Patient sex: M
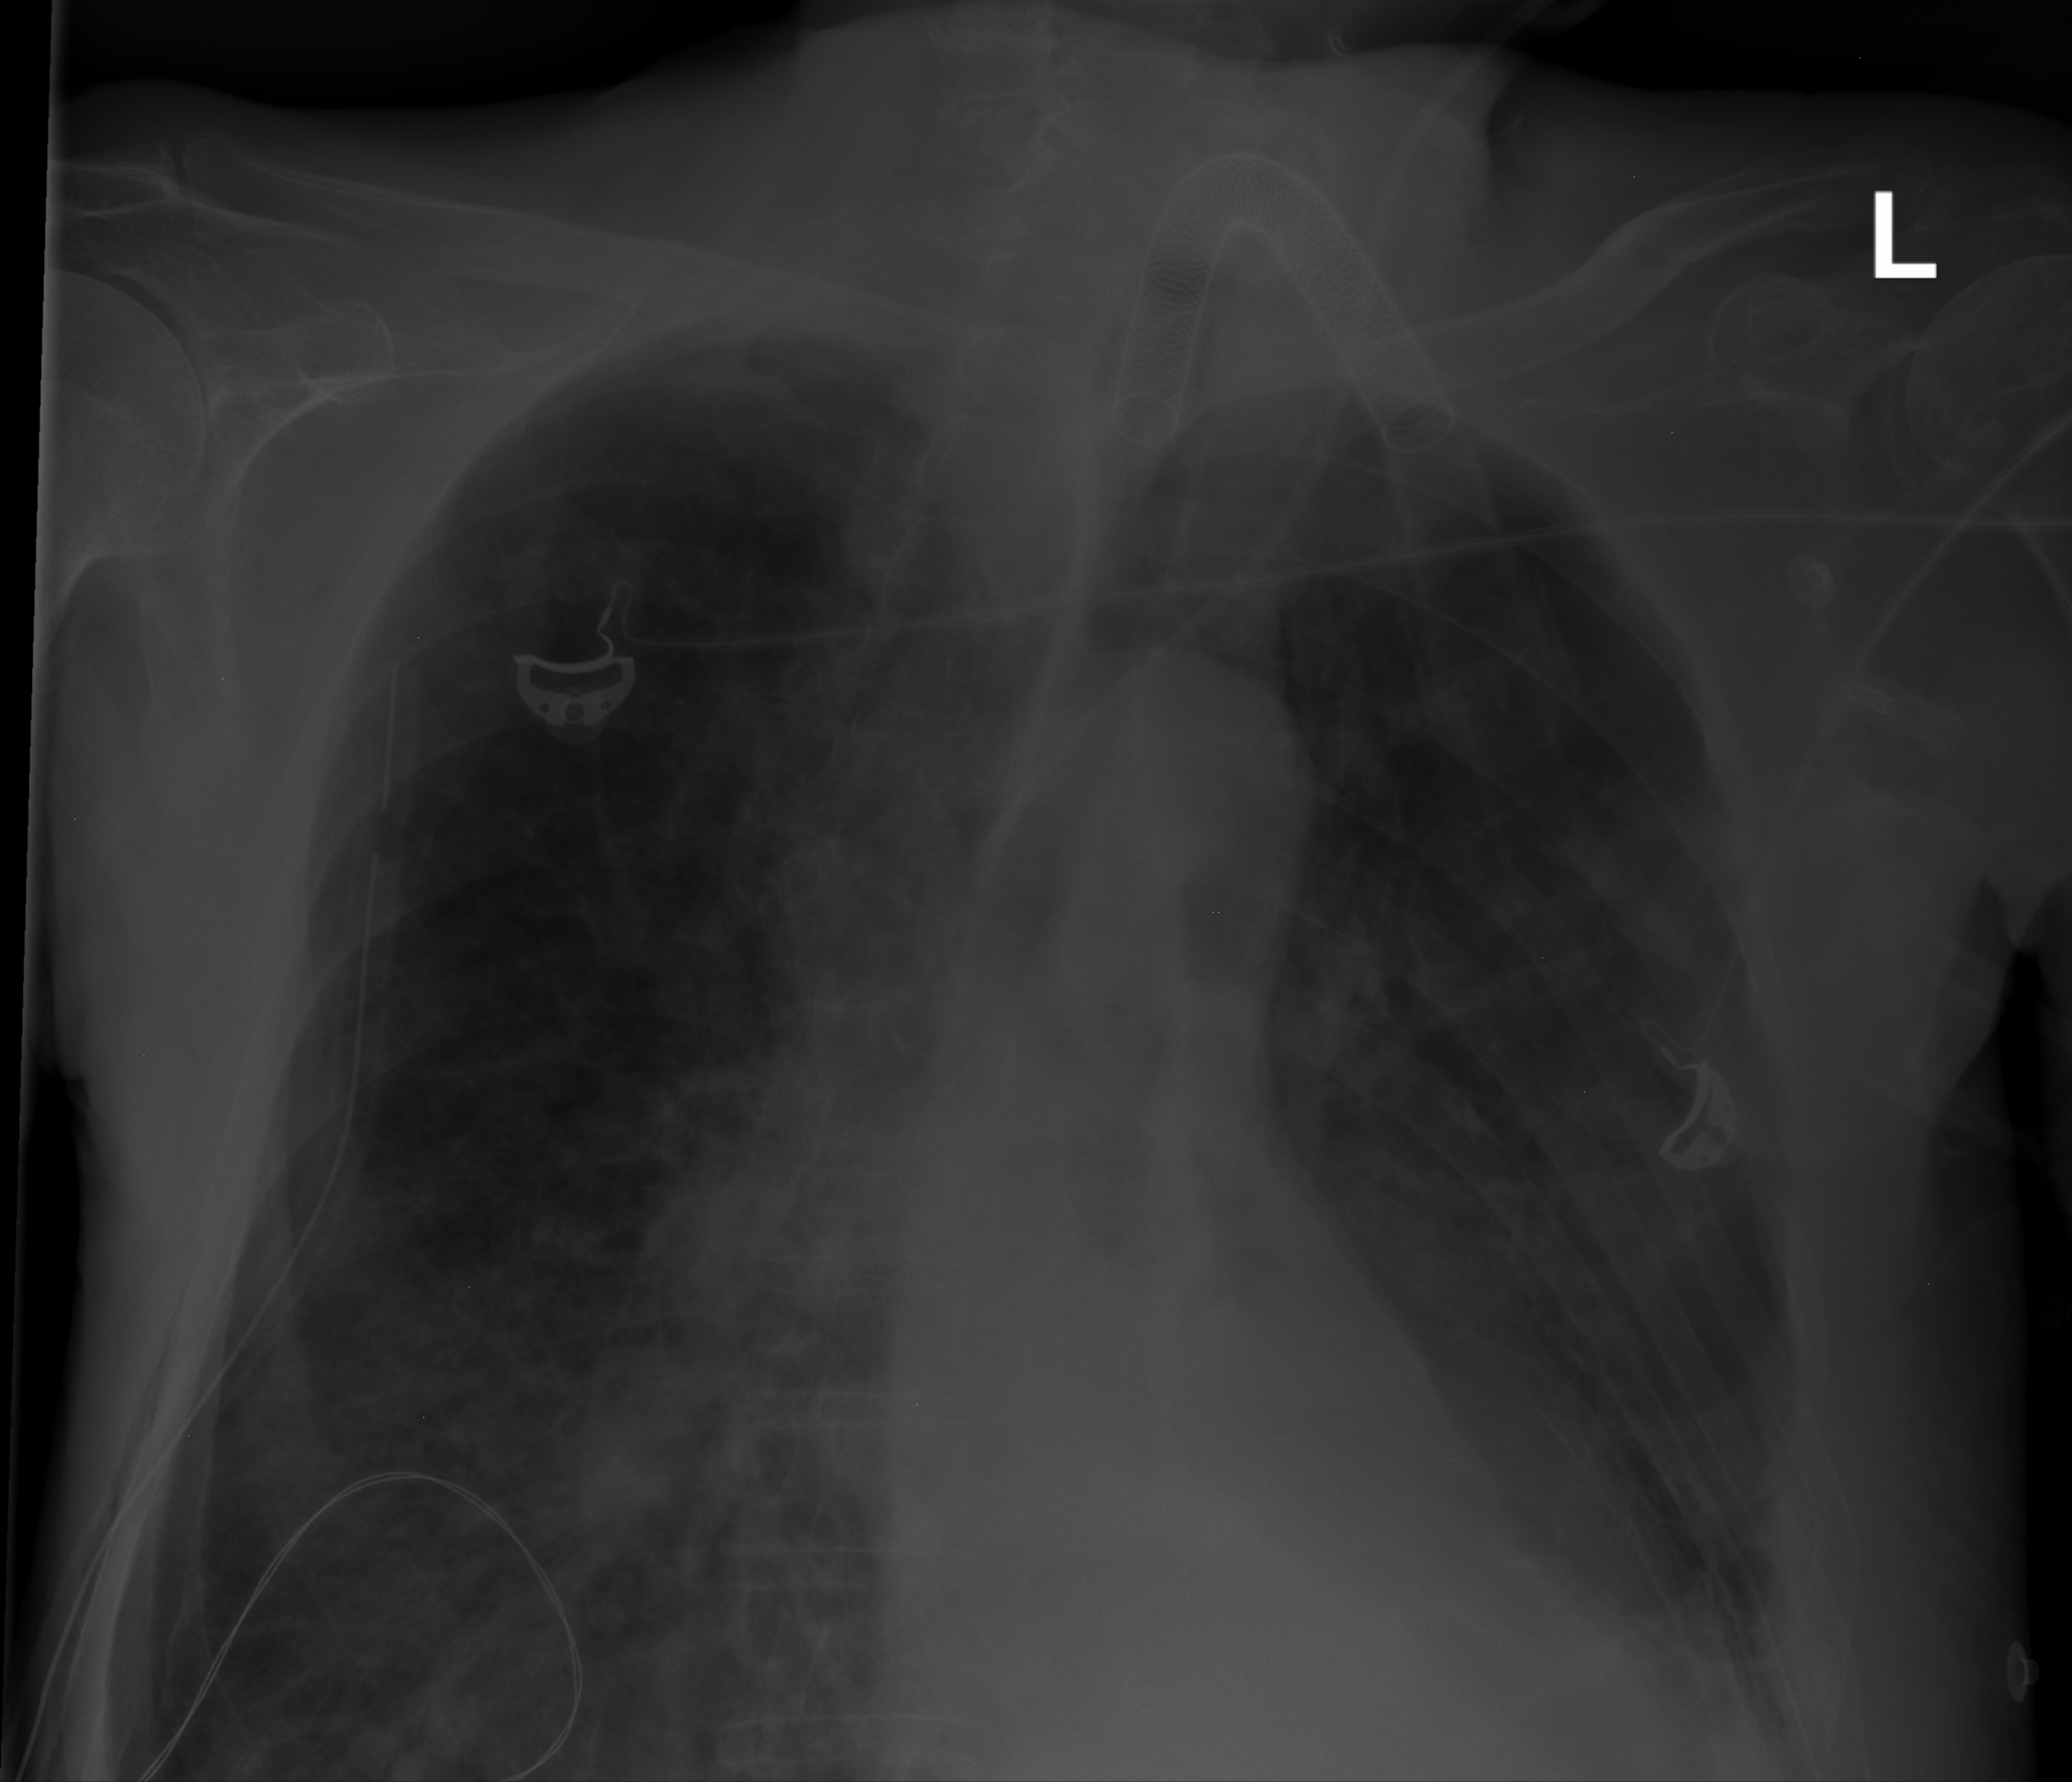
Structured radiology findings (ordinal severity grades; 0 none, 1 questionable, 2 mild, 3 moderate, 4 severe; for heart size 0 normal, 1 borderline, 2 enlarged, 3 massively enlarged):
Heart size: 0
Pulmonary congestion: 0
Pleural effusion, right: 0
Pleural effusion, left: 2
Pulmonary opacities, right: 2
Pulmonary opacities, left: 0
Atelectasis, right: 2
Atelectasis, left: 2